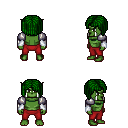
a pixel art fantasy rpg character, male body template, orc, green skin, steel arm armor, red pants, green pageboy hairstyle, white cloth bracers, four views (front, back, left, right), 2x2 character sprite sheet, small pixel art, hard edges, no anti-aliasing